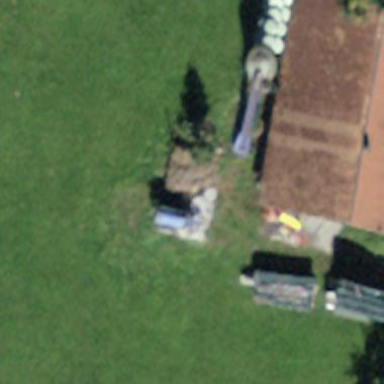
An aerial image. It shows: Farm building.